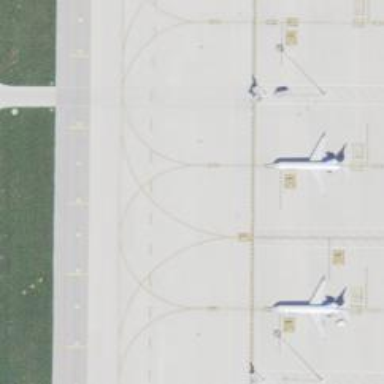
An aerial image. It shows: View of taxiway at the airport.